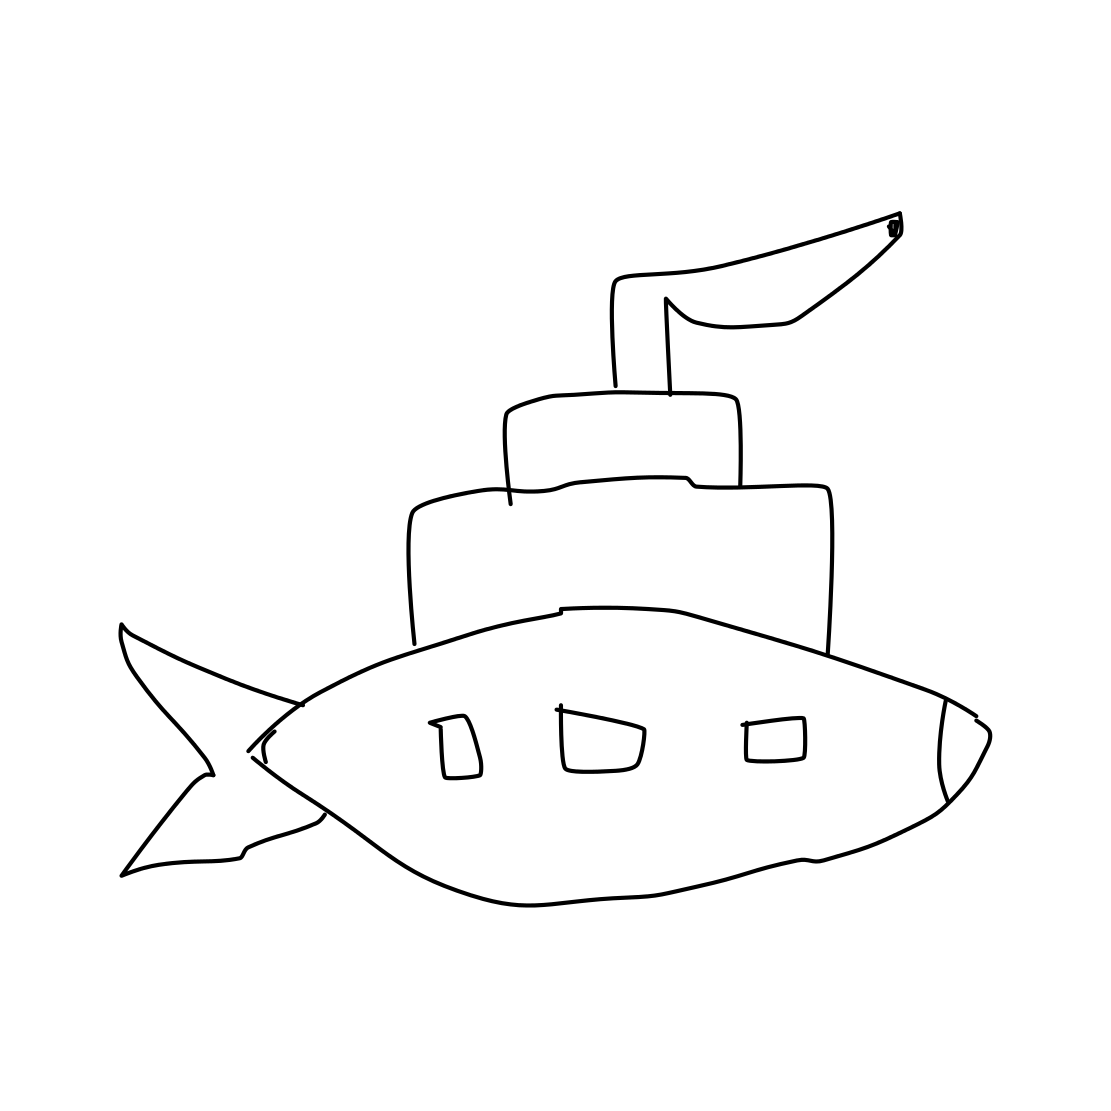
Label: submarine